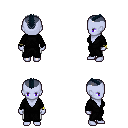
a pixel art fantasy rpg character, female body template, dark elf, purple skin, gray robe, white pants, raven short mohawk hairstyle, bracelets, four views (front, back, left, right), 2x2 character sprite sheet, small pixel art, hard edges, no anti-aliasing